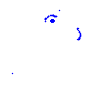
Particle: kaon